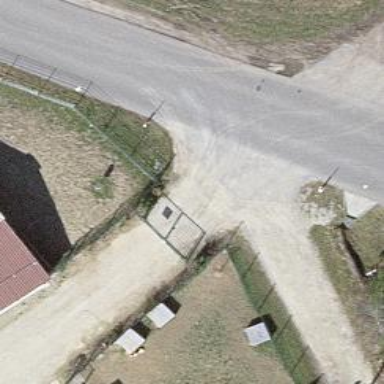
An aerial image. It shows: Gate.